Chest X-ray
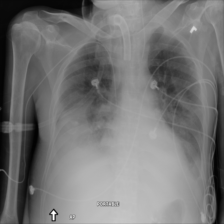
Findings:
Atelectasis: positive
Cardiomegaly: negative
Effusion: negative
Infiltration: negative
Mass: negative
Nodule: negative
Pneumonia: negative
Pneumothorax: negative
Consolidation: positive
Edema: negative
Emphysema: negative
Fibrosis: negative
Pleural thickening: negative
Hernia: negative